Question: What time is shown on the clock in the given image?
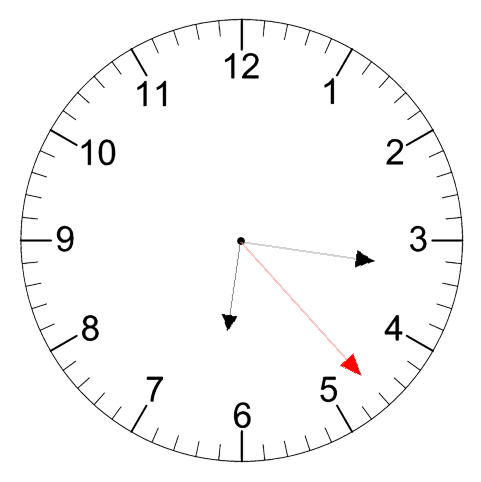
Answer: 06:16:23